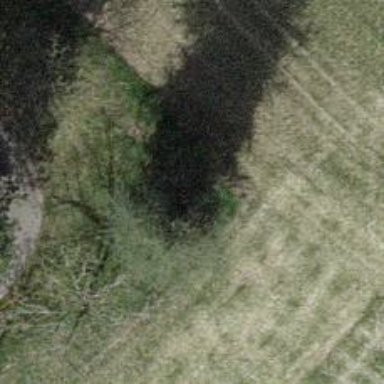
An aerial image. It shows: Evergreen needle-leaved tree.